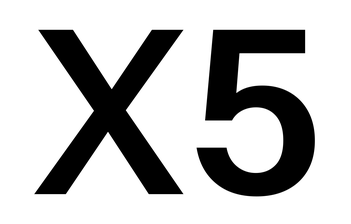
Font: InstrumentSans_SemiBold